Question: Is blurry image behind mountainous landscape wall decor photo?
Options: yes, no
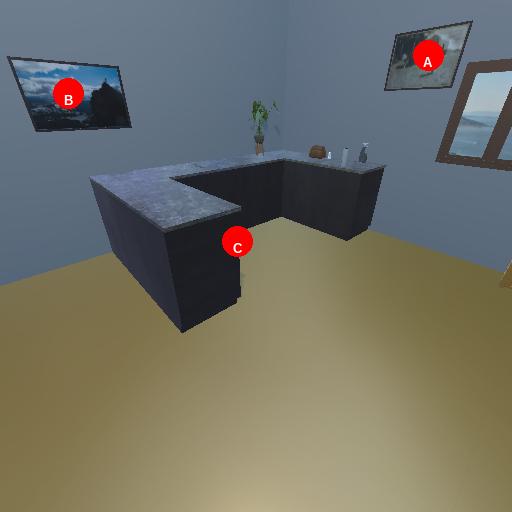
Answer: yes